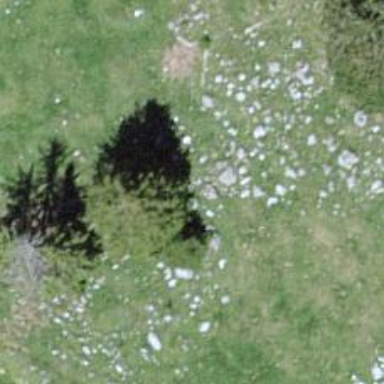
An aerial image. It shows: Needle-leaved tree in nature.